Question: Trying to calculate YTD Percent off an imported data set, but receiving a value >0 for division where there is no budget or expenditure.
I have tried both of the following dax measures to calculate that column:
'''
Percent = divide(Actuals[Actuals],Budget[Budget])
Percent = IFERROR(Acutals[Acutals]/Budget[Budget], blank())
'''
See photo here:

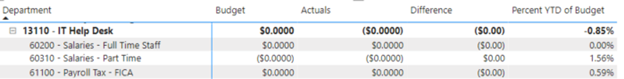
Answer: It appears that these aren't exactly zero just very small (possibly due to floating-point error or something similar). So it isn't actually dividing zeros.
One option to avoid this would be to round your numbers to some number of decimal places before trying to divide. E.g.
'''
Percent = DIVIDE ( ROUND ( Actuals[Actuals], 2 ), ROUND ( Budget[Budget], 2 ) )
'''